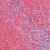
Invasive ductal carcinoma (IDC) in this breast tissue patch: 0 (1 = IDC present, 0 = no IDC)